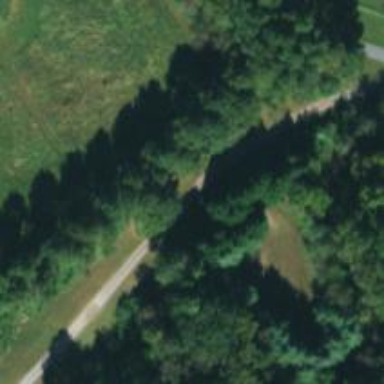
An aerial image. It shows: Driveway.